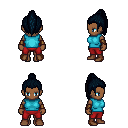
a pixel art fantasy rpg character, female body template, human, dark skin, teal sleeveless shirt, red pants, raven long topknot hairstyle, leather bracers, brown shoes, four views (front, back, left, right), 2x2 character sprite sheet, small pixel art, hard edges, no anti-aliasing